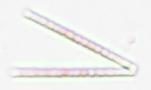
Label: Thalassionema